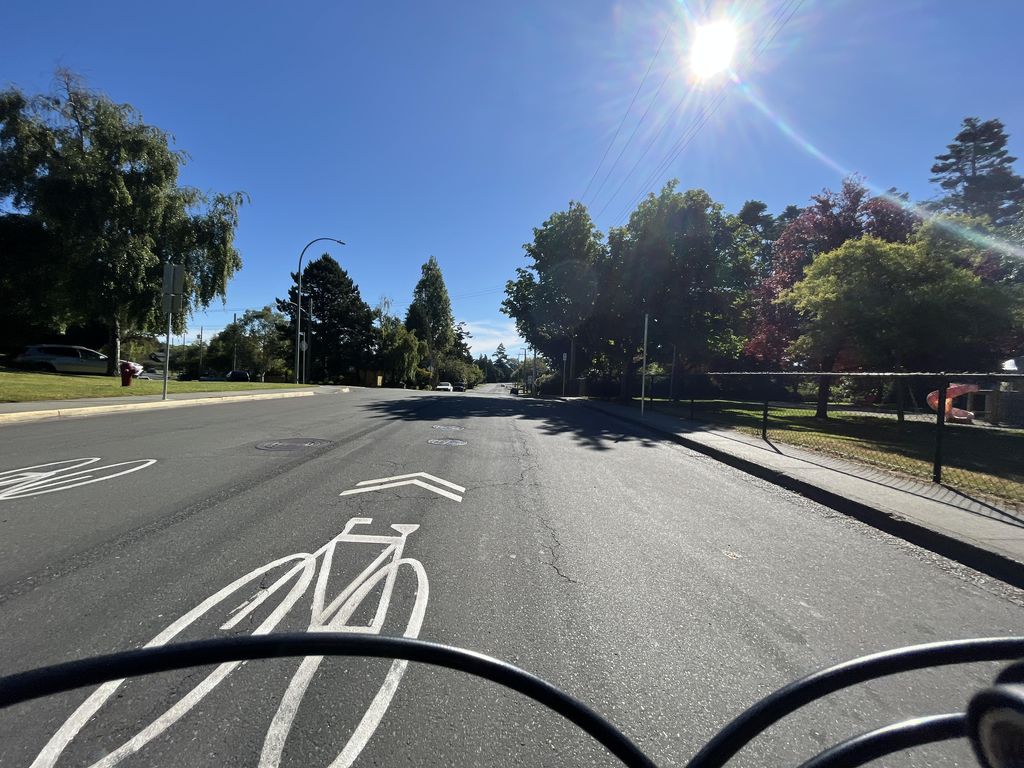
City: victoria